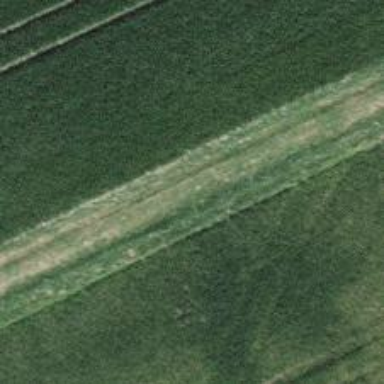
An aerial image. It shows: Track with very rough surface.